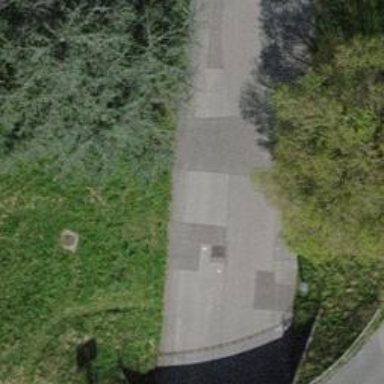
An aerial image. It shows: Asphalt pedestrian road.